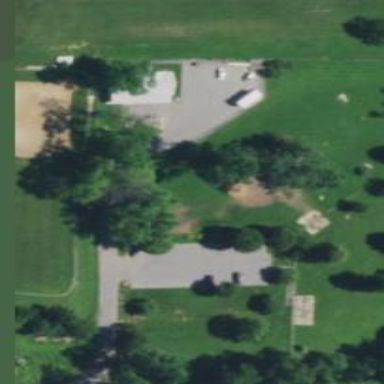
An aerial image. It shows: Dog park for leisure land.